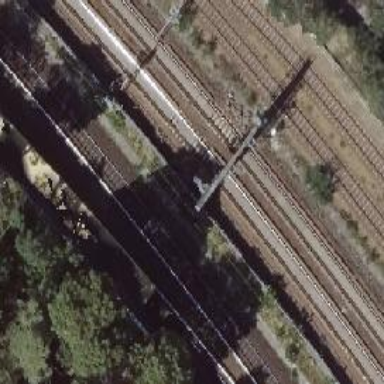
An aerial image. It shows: Railway signal.